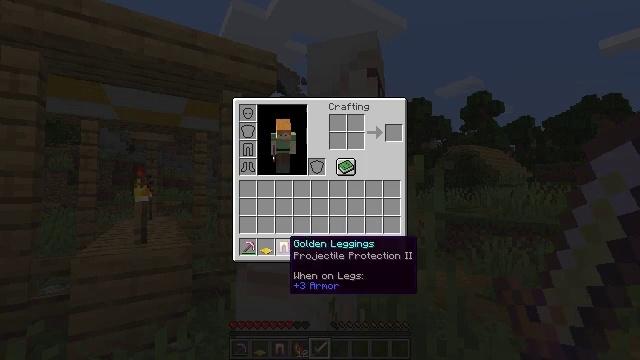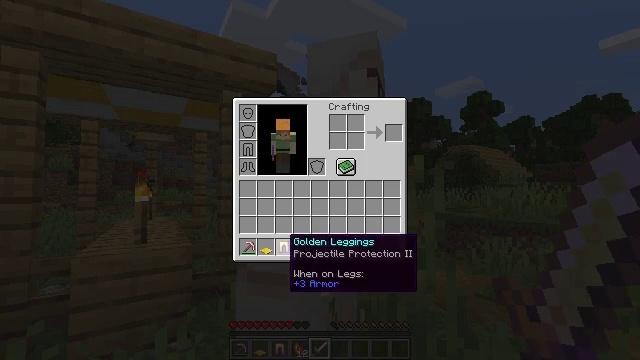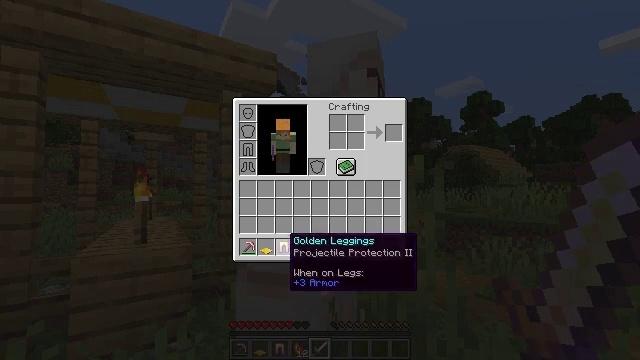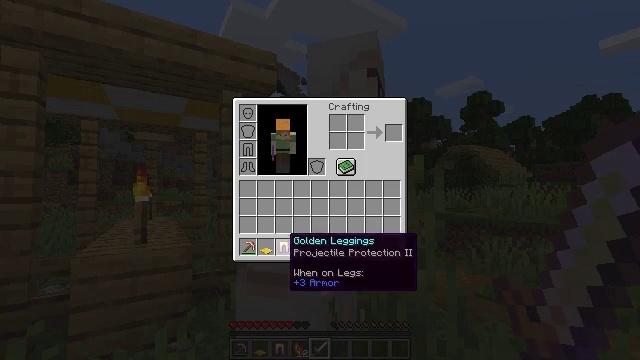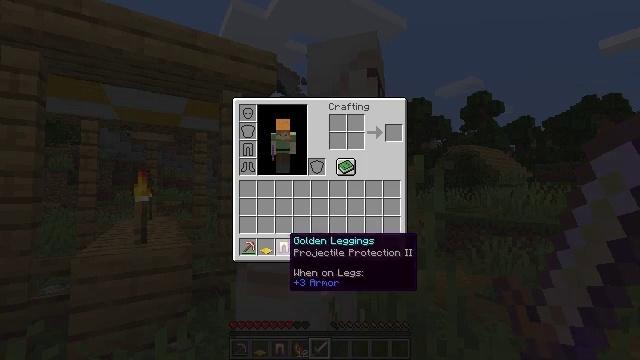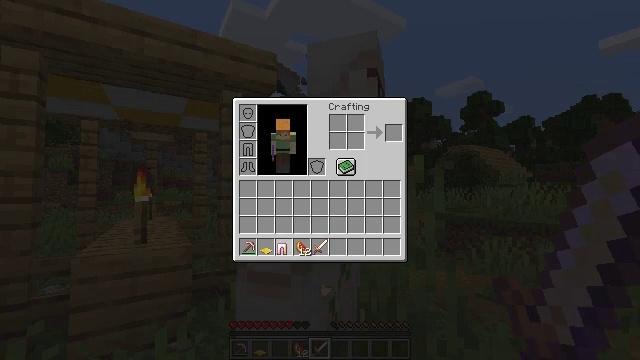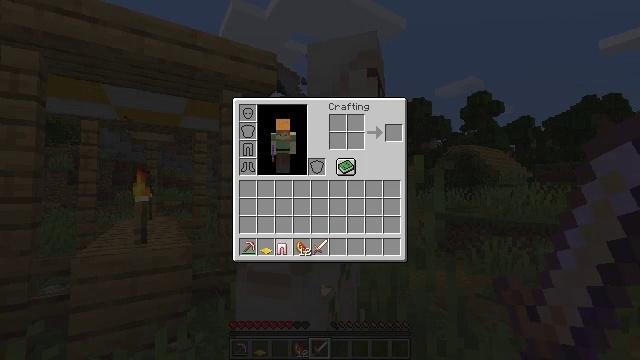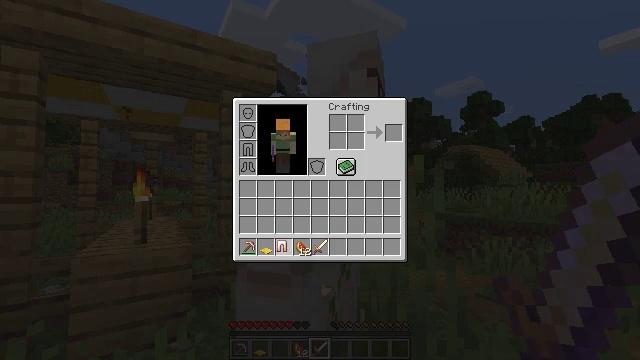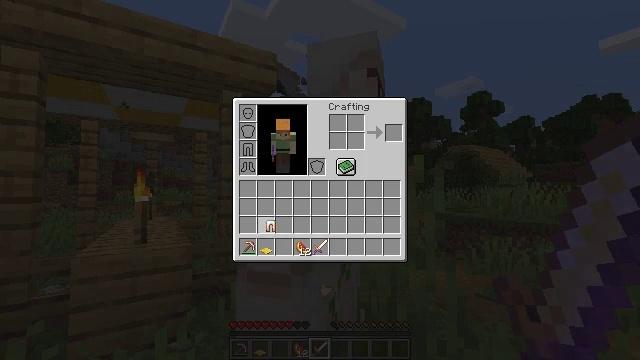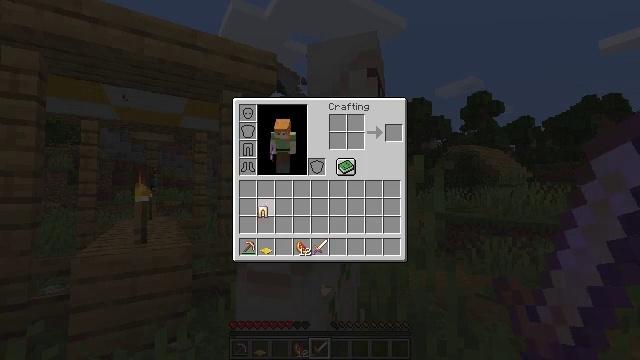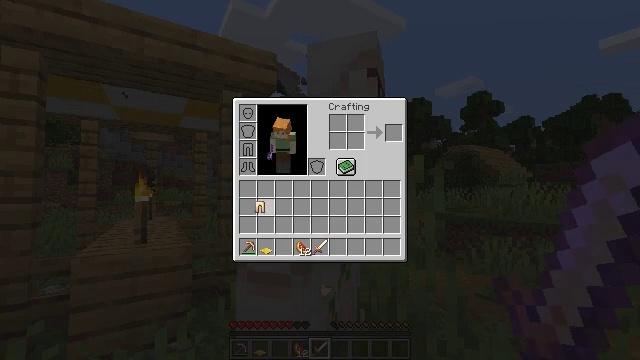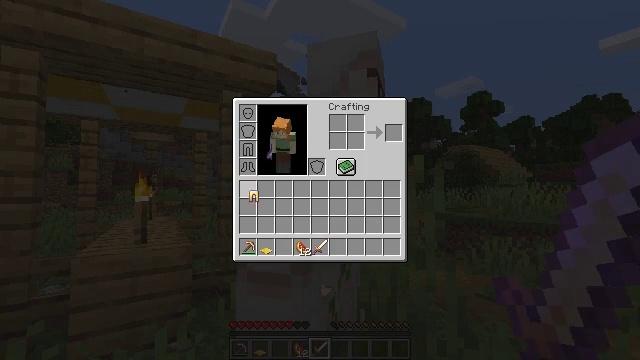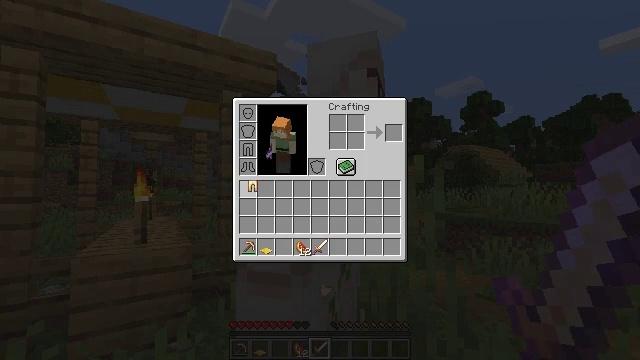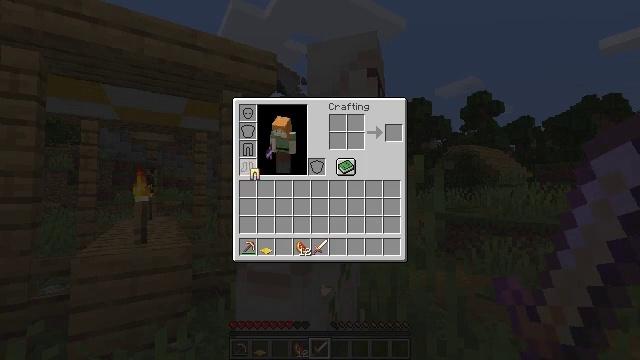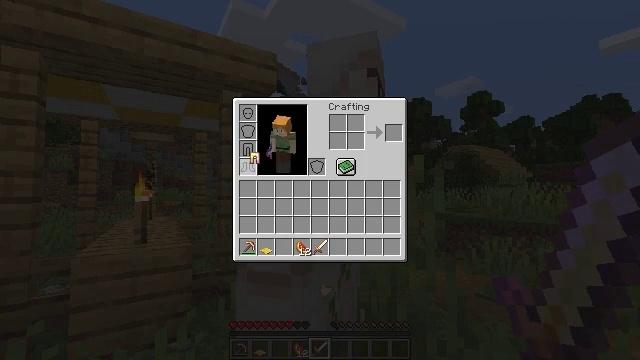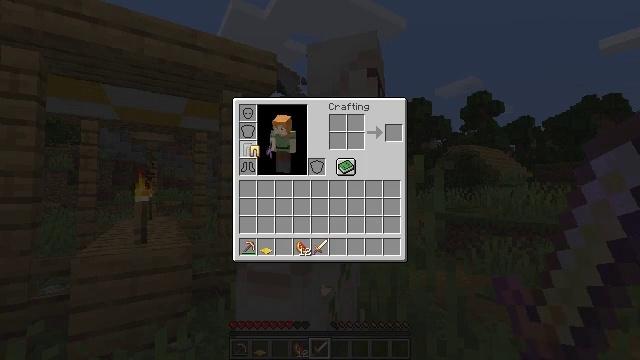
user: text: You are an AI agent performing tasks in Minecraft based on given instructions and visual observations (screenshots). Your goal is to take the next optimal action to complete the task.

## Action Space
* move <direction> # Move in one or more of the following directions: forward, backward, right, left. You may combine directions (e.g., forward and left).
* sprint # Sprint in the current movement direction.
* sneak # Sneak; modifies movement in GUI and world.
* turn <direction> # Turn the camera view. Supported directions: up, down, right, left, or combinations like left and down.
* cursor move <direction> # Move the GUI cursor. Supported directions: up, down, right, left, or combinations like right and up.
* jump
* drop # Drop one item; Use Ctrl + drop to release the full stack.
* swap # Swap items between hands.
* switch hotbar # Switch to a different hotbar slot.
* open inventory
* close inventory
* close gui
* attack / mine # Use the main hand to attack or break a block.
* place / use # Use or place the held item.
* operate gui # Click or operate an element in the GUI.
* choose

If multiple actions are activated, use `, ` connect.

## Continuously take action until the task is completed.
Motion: motion action
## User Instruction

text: Attack the green carpet to retrieve it.
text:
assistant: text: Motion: no_op
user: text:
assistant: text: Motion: no_op
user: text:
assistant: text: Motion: no_op
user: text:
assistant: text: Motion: no_op
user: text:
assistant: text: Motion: attack / mine
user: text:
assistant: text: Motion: attack / mine
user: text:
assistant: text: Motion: attack / mine
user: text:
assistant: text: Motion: turn left and up, attack / mine
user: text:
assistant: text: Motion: turn left and up
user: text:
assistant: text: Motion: no_op
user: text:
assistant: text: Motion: turn up
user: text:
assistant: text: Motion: turn up
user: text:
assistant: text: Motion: turn up
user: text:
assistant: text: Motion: turn up
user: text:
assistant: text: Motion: no_op
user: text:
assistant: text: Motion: no_op
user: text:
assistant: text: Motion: no_op
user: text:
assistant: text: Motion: no_op
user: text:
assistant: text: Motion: no_op
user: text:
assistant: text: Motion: no_op
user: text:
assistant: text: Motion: no_op
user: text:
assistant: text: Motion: no_op
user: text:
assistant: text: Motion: no_op
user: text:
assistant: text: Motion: no_op
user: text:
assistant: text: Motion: attack / mine
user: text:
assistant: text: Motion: attack / mine
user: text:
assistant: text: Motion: attack / mine
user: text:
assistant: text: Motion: attack / mine
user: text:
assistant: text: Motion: no_op
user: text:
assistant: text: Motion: no_op